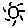
Label: sun